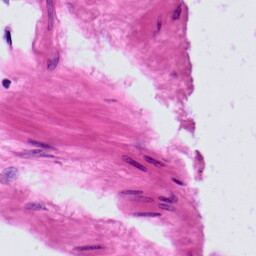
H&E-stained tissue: Prostate